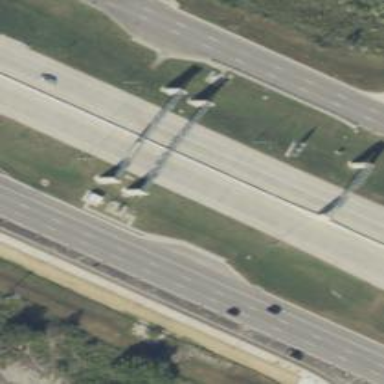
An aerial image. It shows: Toll gantry on the road.